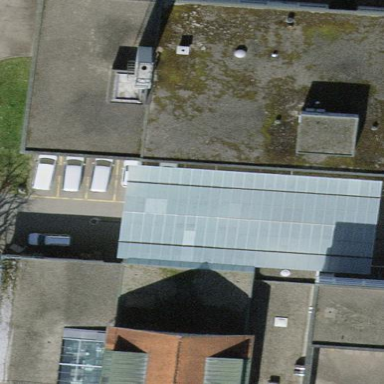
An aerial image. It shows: View of roof of building.